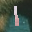
Label: 1